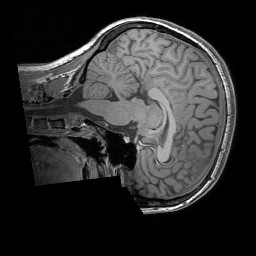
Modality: T1w
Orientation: sagittal
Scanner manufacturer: siemens
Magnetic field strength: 3 T
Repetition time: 1.83 s
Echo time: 0.00303 s